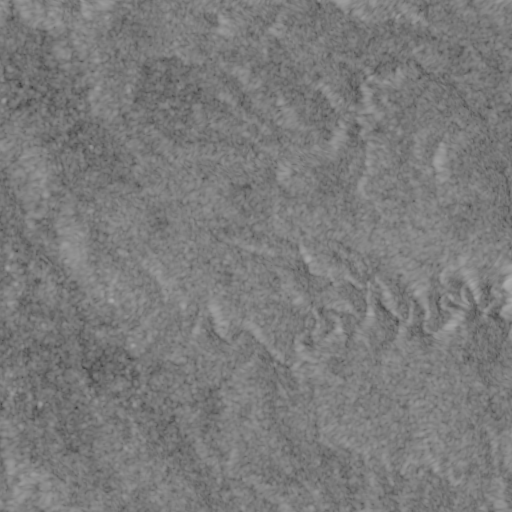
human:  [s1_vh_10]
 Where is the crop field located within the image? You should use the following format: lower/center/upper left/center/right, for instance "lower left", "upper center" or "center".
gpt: The crop field is located in the upper left of the image.
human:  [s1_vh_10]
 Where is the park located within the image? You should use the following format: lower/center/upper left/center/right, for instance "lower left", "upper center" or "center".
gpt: The park is located in the left of the image.
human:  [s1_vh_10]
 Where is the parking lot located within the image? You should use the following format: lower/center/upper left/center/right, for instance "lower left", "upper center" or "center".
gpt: The parking lot is located in the lower left of the image.
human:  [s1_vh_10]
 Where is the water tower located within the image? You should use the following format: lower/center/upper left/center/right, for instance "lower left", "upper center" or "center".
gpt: The water tower is located in the upper left of the image.
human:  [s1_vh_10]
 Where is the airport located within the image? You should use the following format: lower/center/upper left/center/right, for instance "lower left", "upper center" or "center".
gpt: There is no airport in the image.

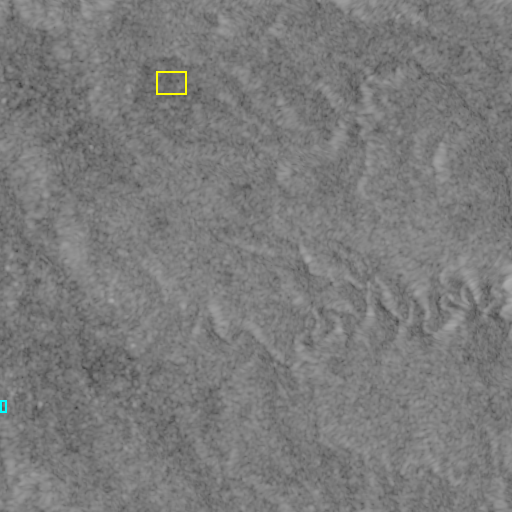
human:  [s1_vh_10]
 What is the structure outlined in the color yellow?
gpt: The structure outlined in yellow is a crop field.
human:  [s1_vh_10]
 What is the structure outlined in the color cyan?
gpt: The structure outlined in cyan is a parking lot.
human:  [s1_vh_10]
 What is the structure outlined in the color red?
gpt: There is no red outline.